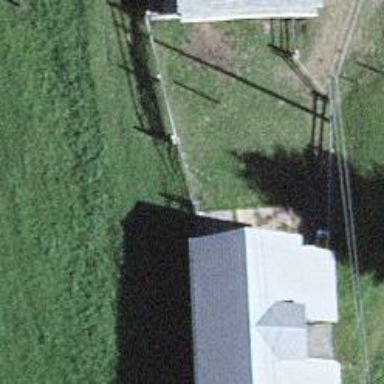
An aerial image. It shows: Farm.